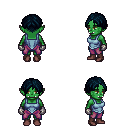
a pixel art fantasy rpg character, female body template, orc, green skin, blue vest, magenta pants, raven parted hairstyle, metal gloves, maroon shoes, four views (front, back, left, right), 2x2 character sprite sheet, small pixel art, hard edges, no anti-aliasing